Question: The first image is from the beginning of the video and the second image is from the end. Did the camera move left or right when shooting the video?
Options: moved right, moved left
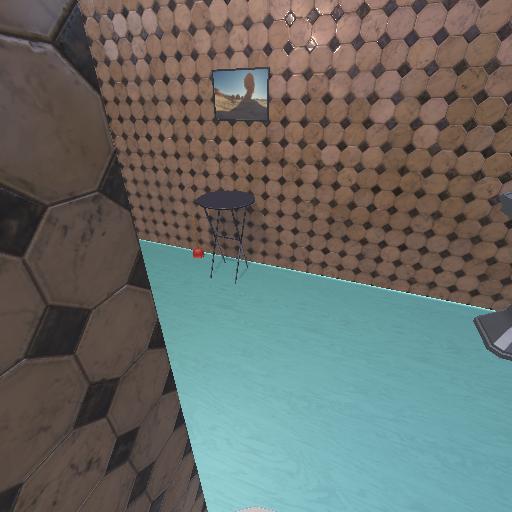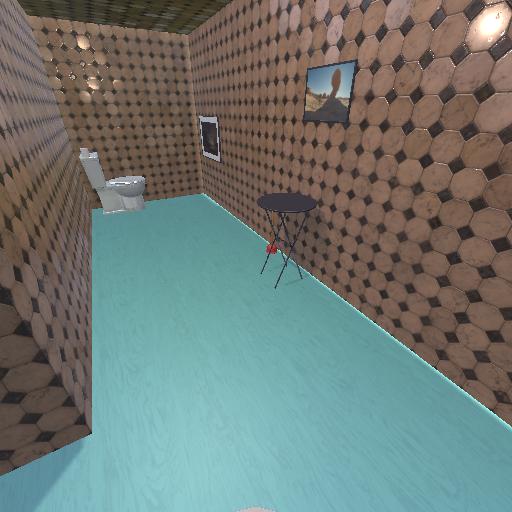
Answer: moved right